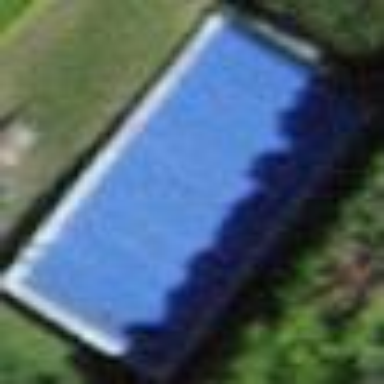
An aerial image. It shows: Building with swimming pool on the leisure land.